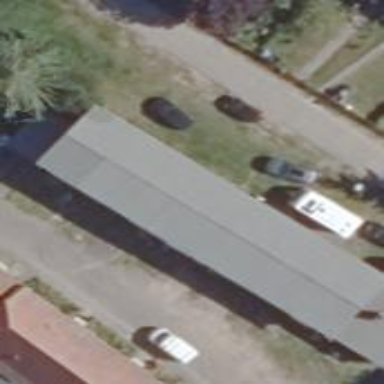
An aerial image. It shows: Part of building.